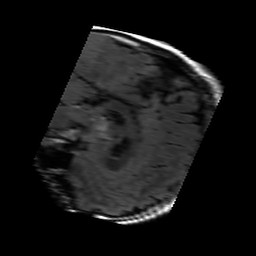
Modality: FLAIR
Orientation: sagittal
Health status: ill
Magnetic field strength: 3 T